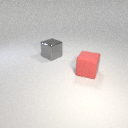
large gray metal cube behind large red rubber cube